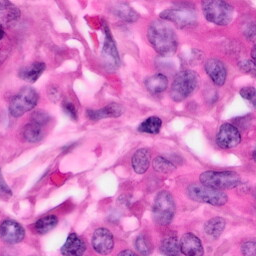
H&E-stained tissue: Pancreatic